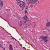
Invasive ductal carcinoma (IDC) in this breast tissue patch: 0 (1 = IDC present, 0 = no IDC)